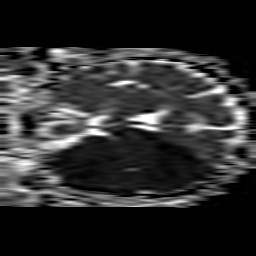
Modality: ADC
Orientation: coronal
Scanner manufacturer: philips
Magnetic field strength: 1.5 T
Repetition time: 4.756 s
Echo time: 0.07794 s